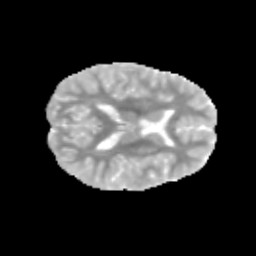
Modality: MD
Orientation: axial
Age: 11
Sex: male
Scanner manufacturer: siemens
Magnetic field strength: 3 T
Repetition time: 3.8 s
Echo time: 0.07 s